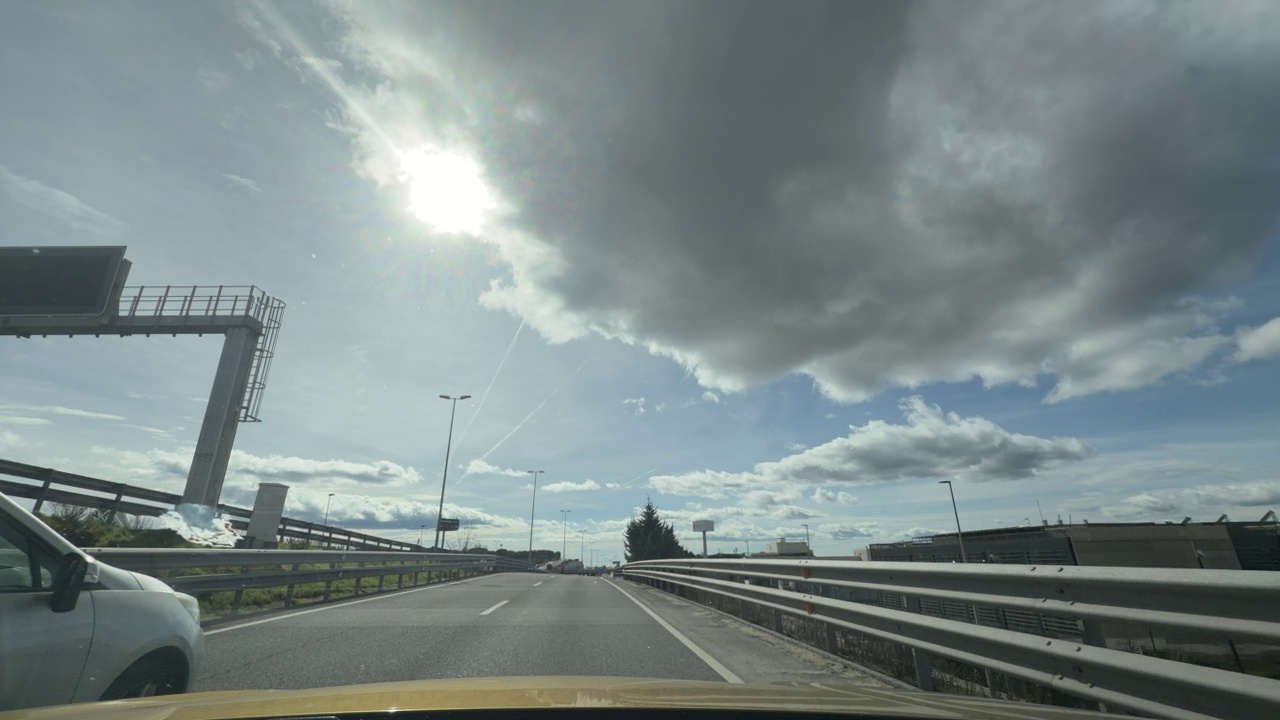
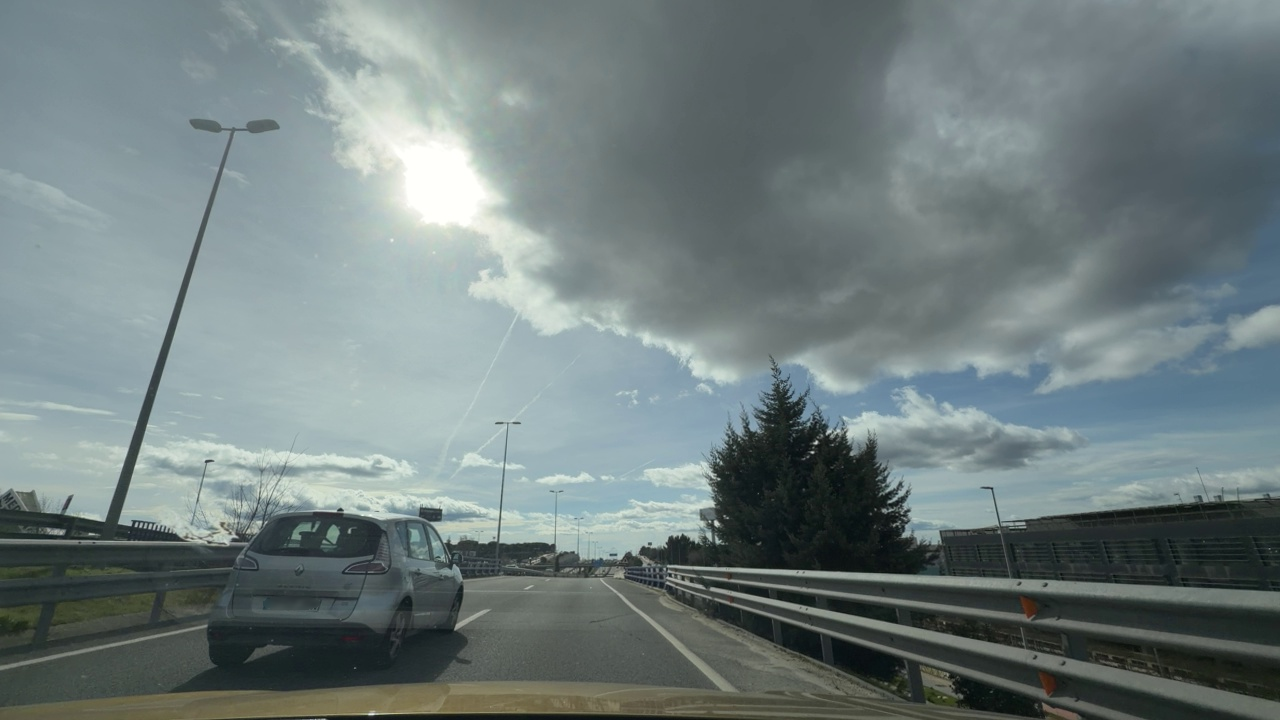
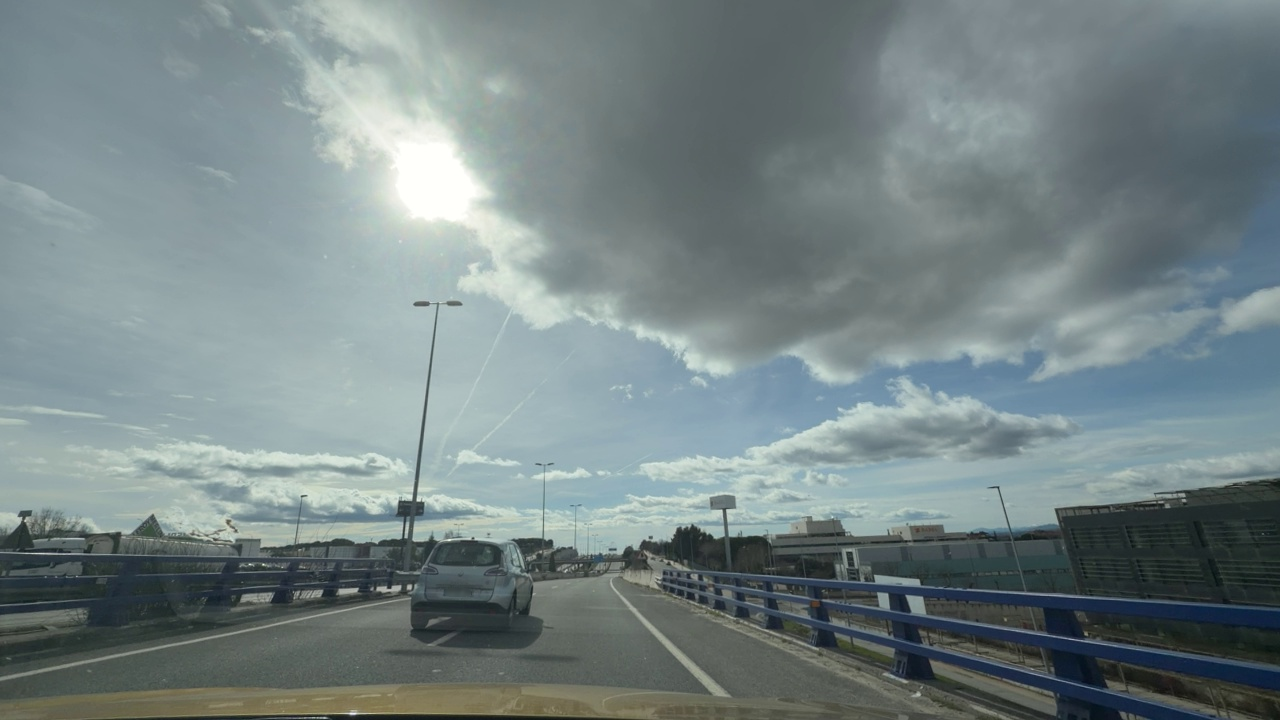
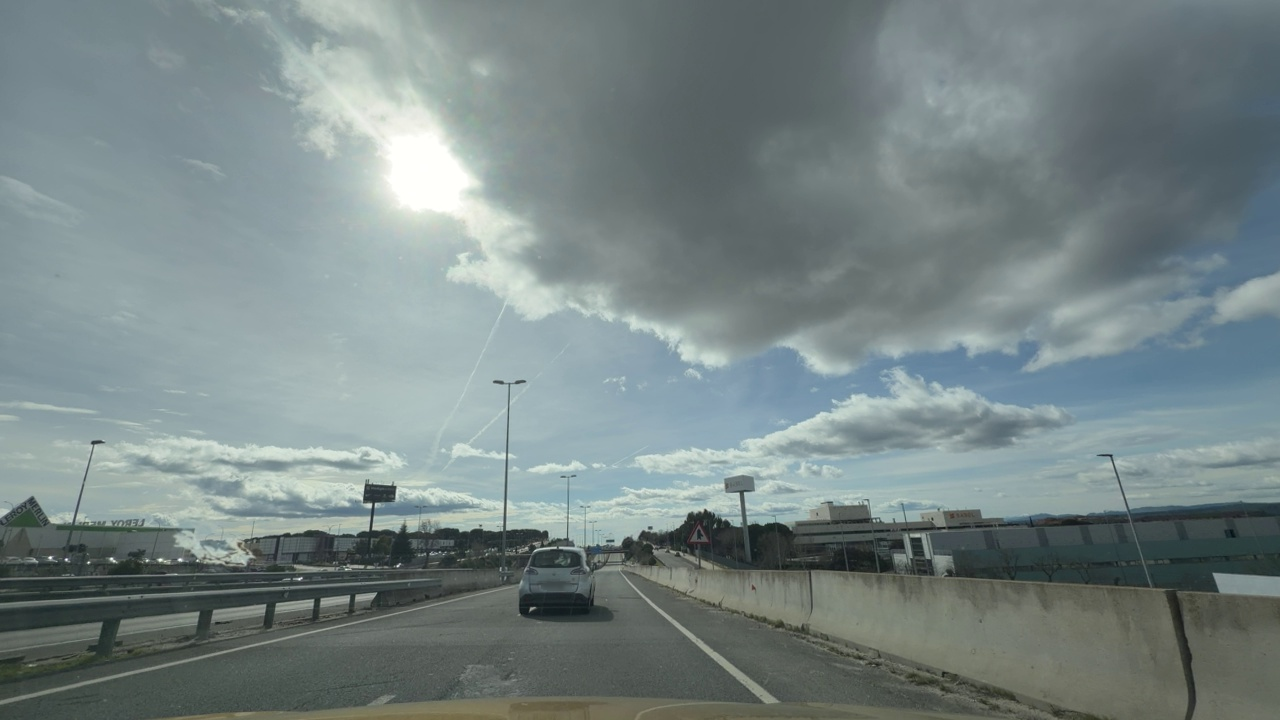
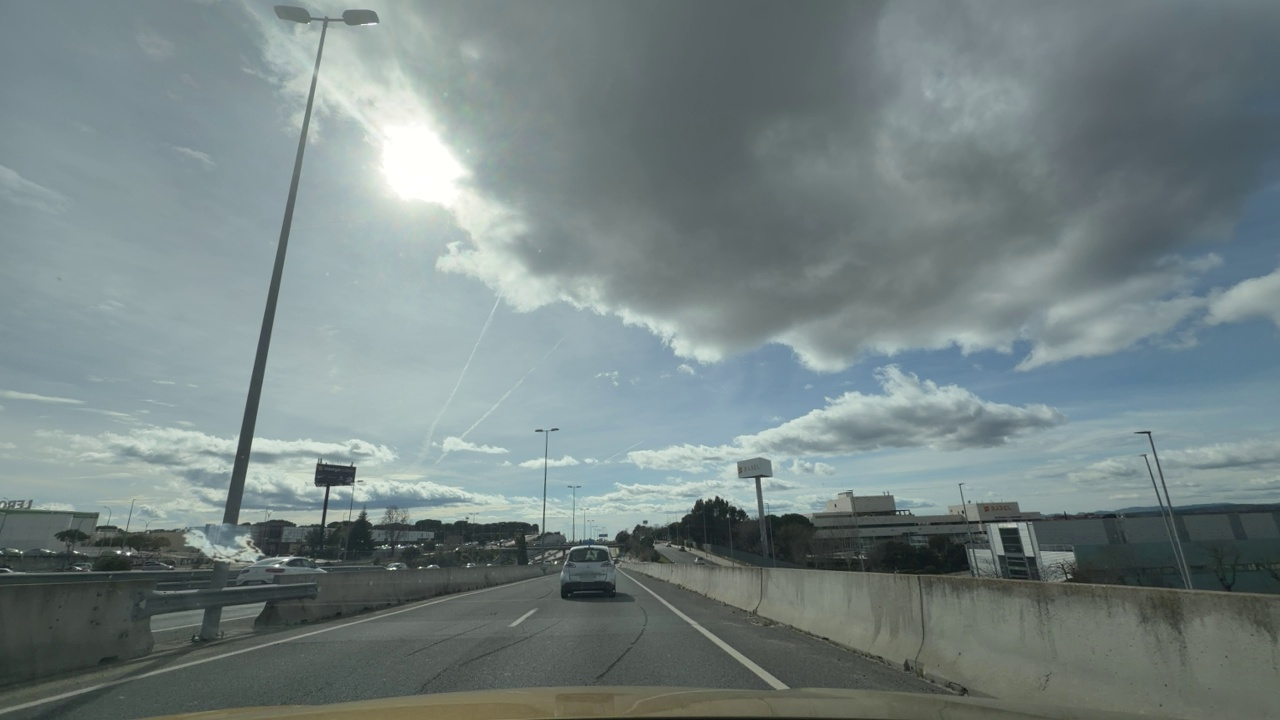
Situation: Cut in
Question: Is a vehicle from an adjacent lane moving into the ego lane?
Answer: Yes
Reasoning: There's a vehicle crossing from the left lane into the ego lane.

Situation: Cut in
Question: Has a vehicle merged into the ego lane directly ahead of the ego vehicle without any intermediate vehicle?
Answer: Yes
Reasoning: A vehicle has entered the ego lane directly ahead.

Situation: Cut in
Question: Is the ego vehicle currently inside a roundabout?
Answer: No
Reasoning: The ego vehicle is travelling on a straight lane.

Situation: Cut in
Question: Is the ego vehicle currently within an intersection?
Answer: No
Reasoning: The ego vehicle is travelling within an intersection.

Situation: Cut in
Question: Is any vehicle partially overlapping the lane boundary markings of the ego lane?
Answer: Yes
Reasoning: The vehicle ahead that cuts in is overlapping the lane boundary of the ego lane.